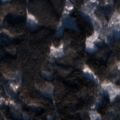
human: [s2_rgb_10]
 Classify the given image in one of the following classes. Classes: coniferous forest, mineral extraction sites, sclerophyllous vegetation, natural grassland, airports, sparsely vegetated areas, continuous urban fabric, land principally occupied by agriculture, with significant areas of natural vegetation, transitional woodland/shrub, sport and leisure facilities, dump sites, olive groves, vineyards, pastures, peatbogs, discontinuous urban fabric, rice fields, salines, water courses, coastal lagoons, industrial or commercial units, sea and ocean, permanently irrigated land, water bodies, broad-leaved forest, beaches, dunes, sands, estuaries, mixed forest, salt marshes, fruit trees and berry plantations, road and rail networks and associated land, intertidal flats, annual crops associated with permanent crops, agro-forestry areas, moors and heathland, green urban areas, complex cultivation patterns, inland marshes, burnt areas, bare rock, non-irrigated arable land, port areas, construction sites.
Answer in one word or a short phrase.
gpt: coniferous forest, mixed forest, transitional woodland/shrub